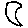
Label: moon